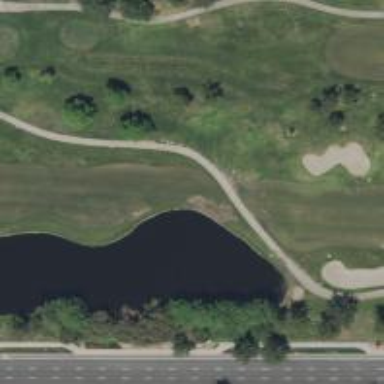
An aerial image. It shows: Golf hole.